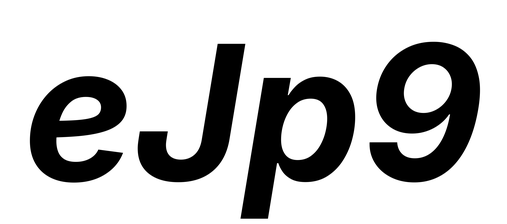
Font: Inter-Italic_Bold_Italic